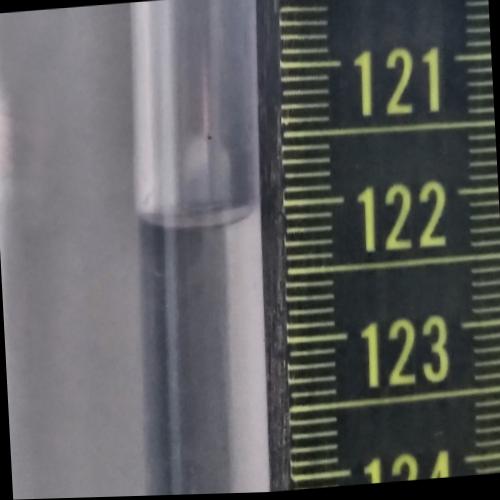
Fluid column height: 122.1 cm